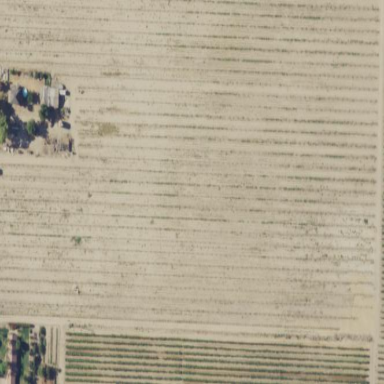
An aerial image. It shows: Almond orchard with rows of almond trees.